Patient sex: F
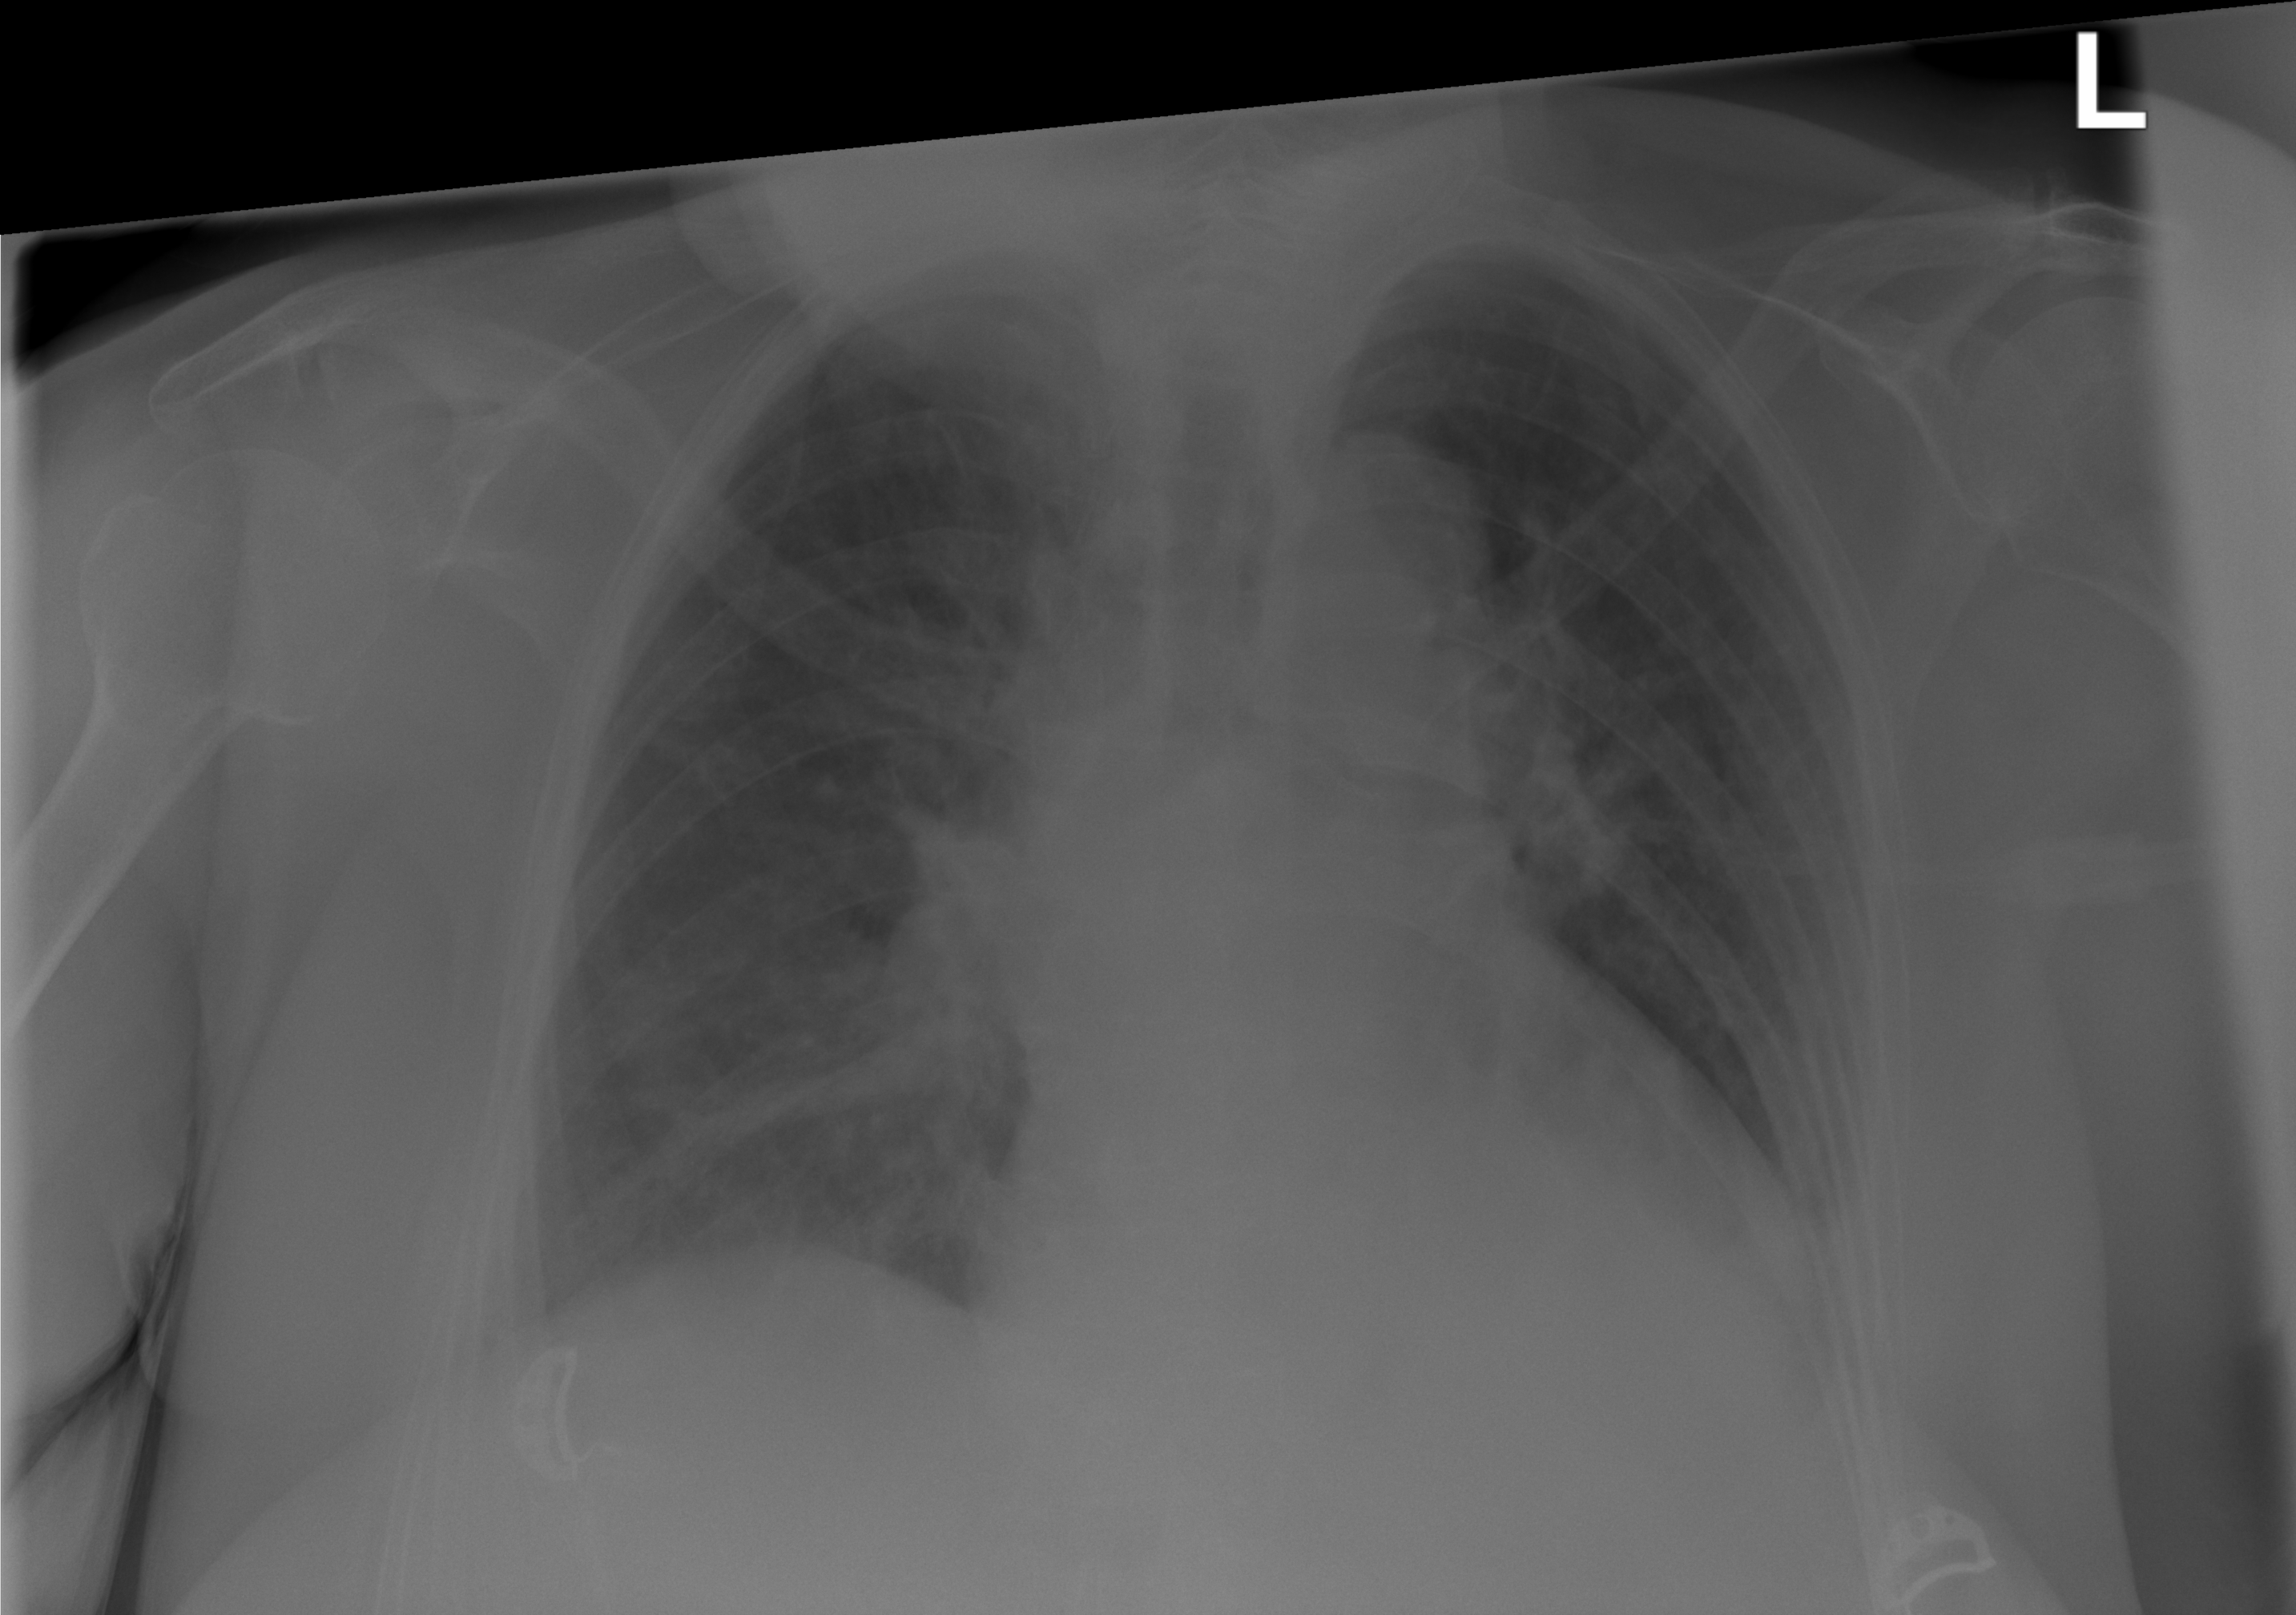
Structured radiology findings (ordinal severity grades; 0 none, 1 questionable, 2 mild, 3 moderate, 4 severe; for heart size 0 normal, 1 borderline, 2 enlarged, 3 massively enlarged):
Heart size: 2
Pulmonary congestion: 2
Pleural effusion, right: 0
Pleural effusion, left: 0
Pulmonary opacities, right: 2
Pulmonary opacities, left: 0
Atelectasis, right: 2
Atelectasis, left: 0